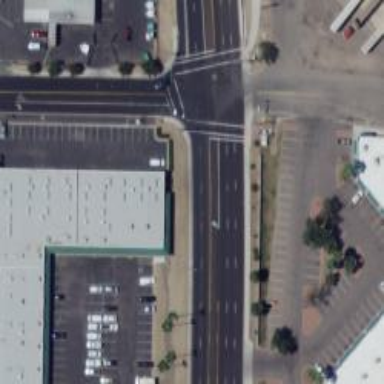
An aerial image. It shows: Solid stop line on the road marking.